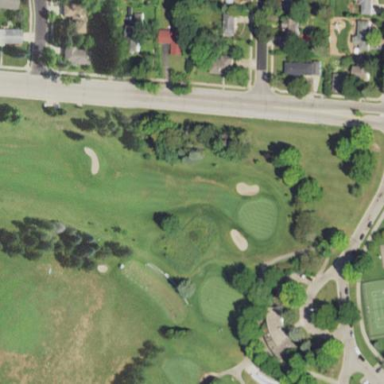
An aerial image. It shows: Grassy area designated as golf fairway.